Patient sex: M
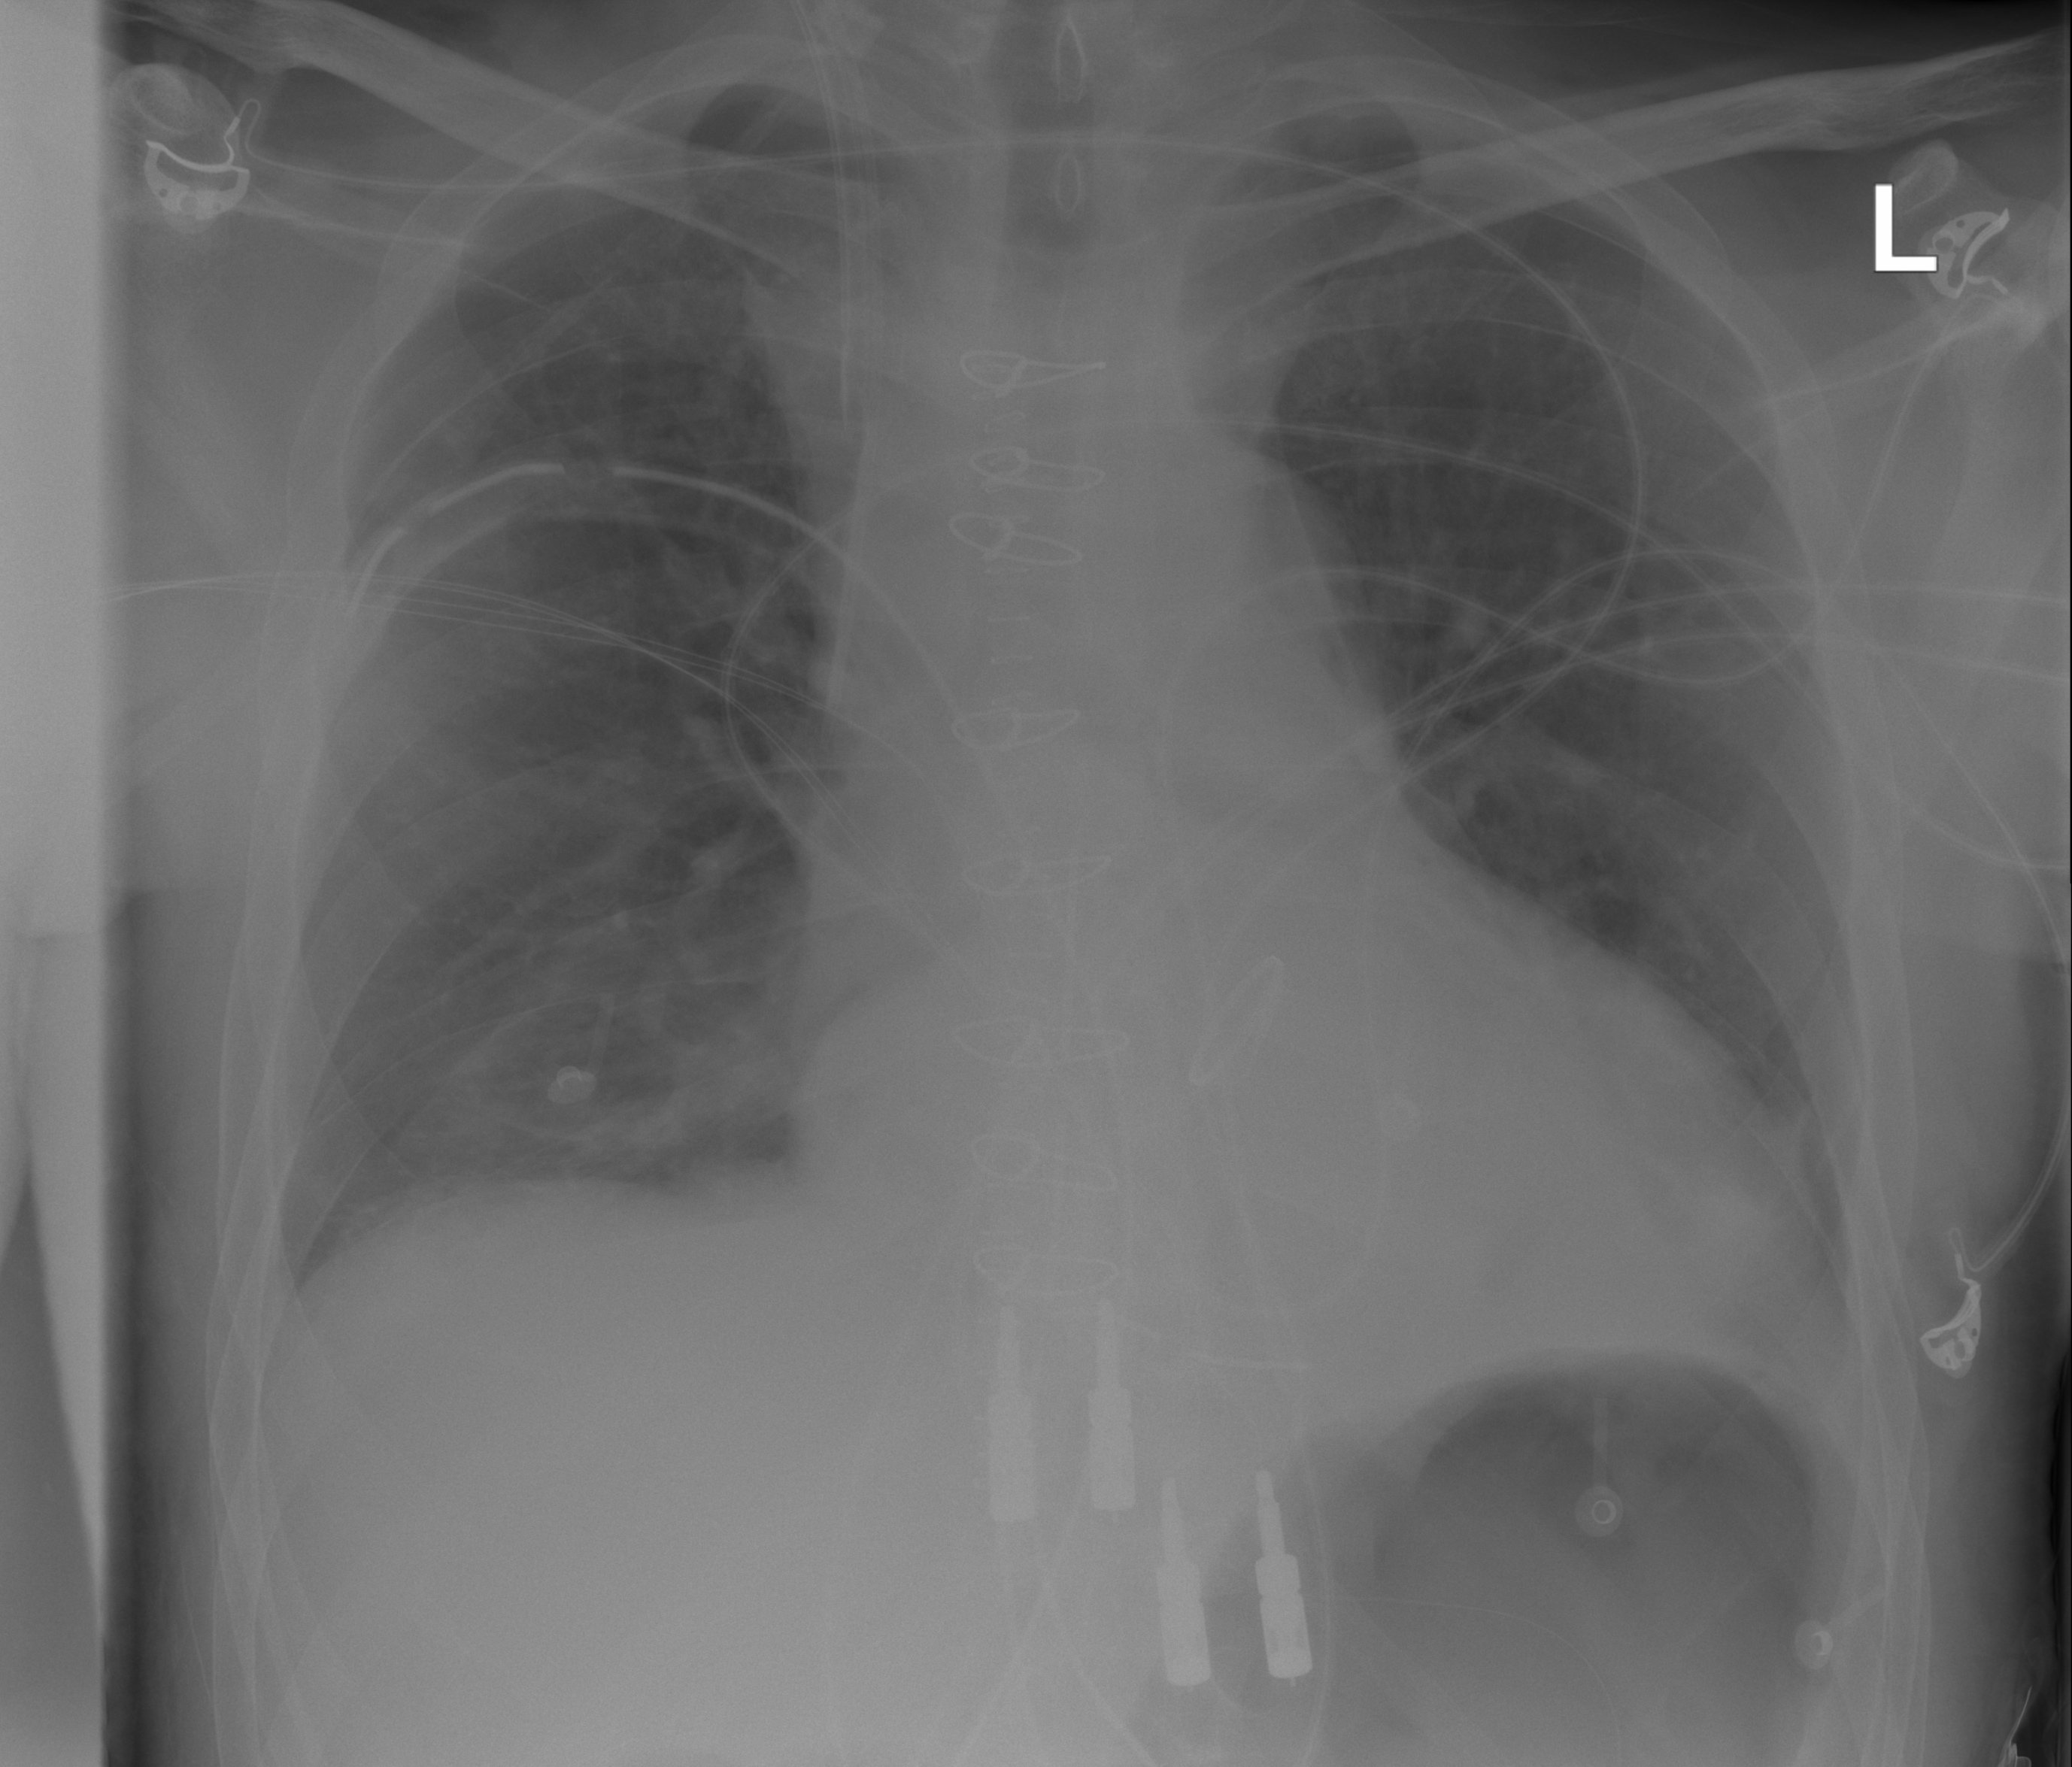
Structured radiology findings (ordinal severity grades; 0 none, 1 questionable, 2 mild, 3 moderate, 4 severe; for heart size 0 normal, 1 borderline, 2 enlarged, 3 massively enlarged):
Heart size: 2
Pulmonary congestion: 2
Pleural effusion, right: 0
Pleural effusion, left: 0
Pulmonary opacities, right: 0
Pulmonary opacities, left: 0
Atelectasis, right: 2
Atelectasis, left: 0